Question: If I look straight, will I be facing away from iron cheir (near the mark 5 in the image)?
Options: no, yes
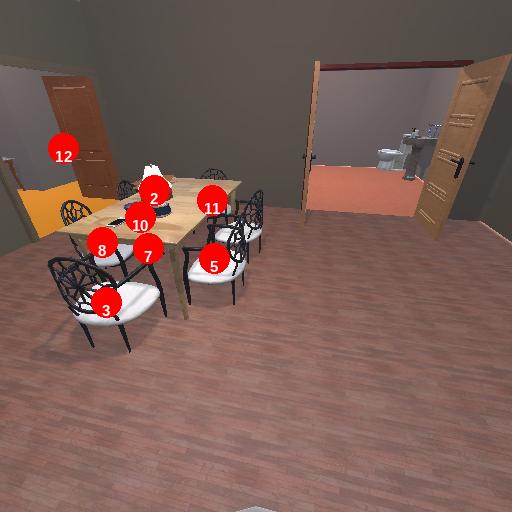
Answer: no